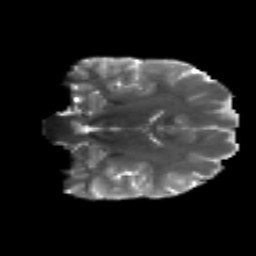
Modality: T2w
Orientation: coronal
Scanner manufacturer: siemens
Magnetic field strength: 3 T
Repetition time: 4.16 s
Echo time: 0.0806 s